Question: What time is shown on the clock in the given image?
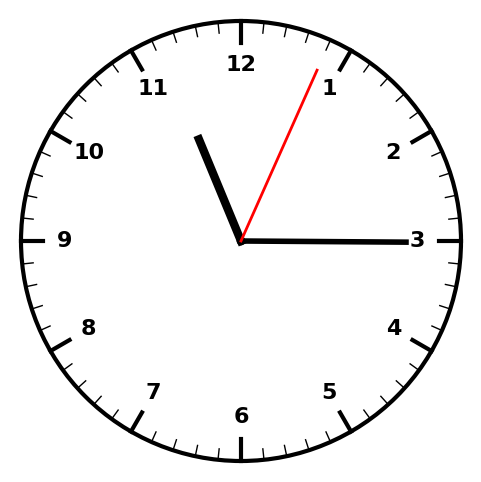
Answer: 11:15:04